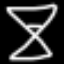
Label: hourglass